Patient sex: M
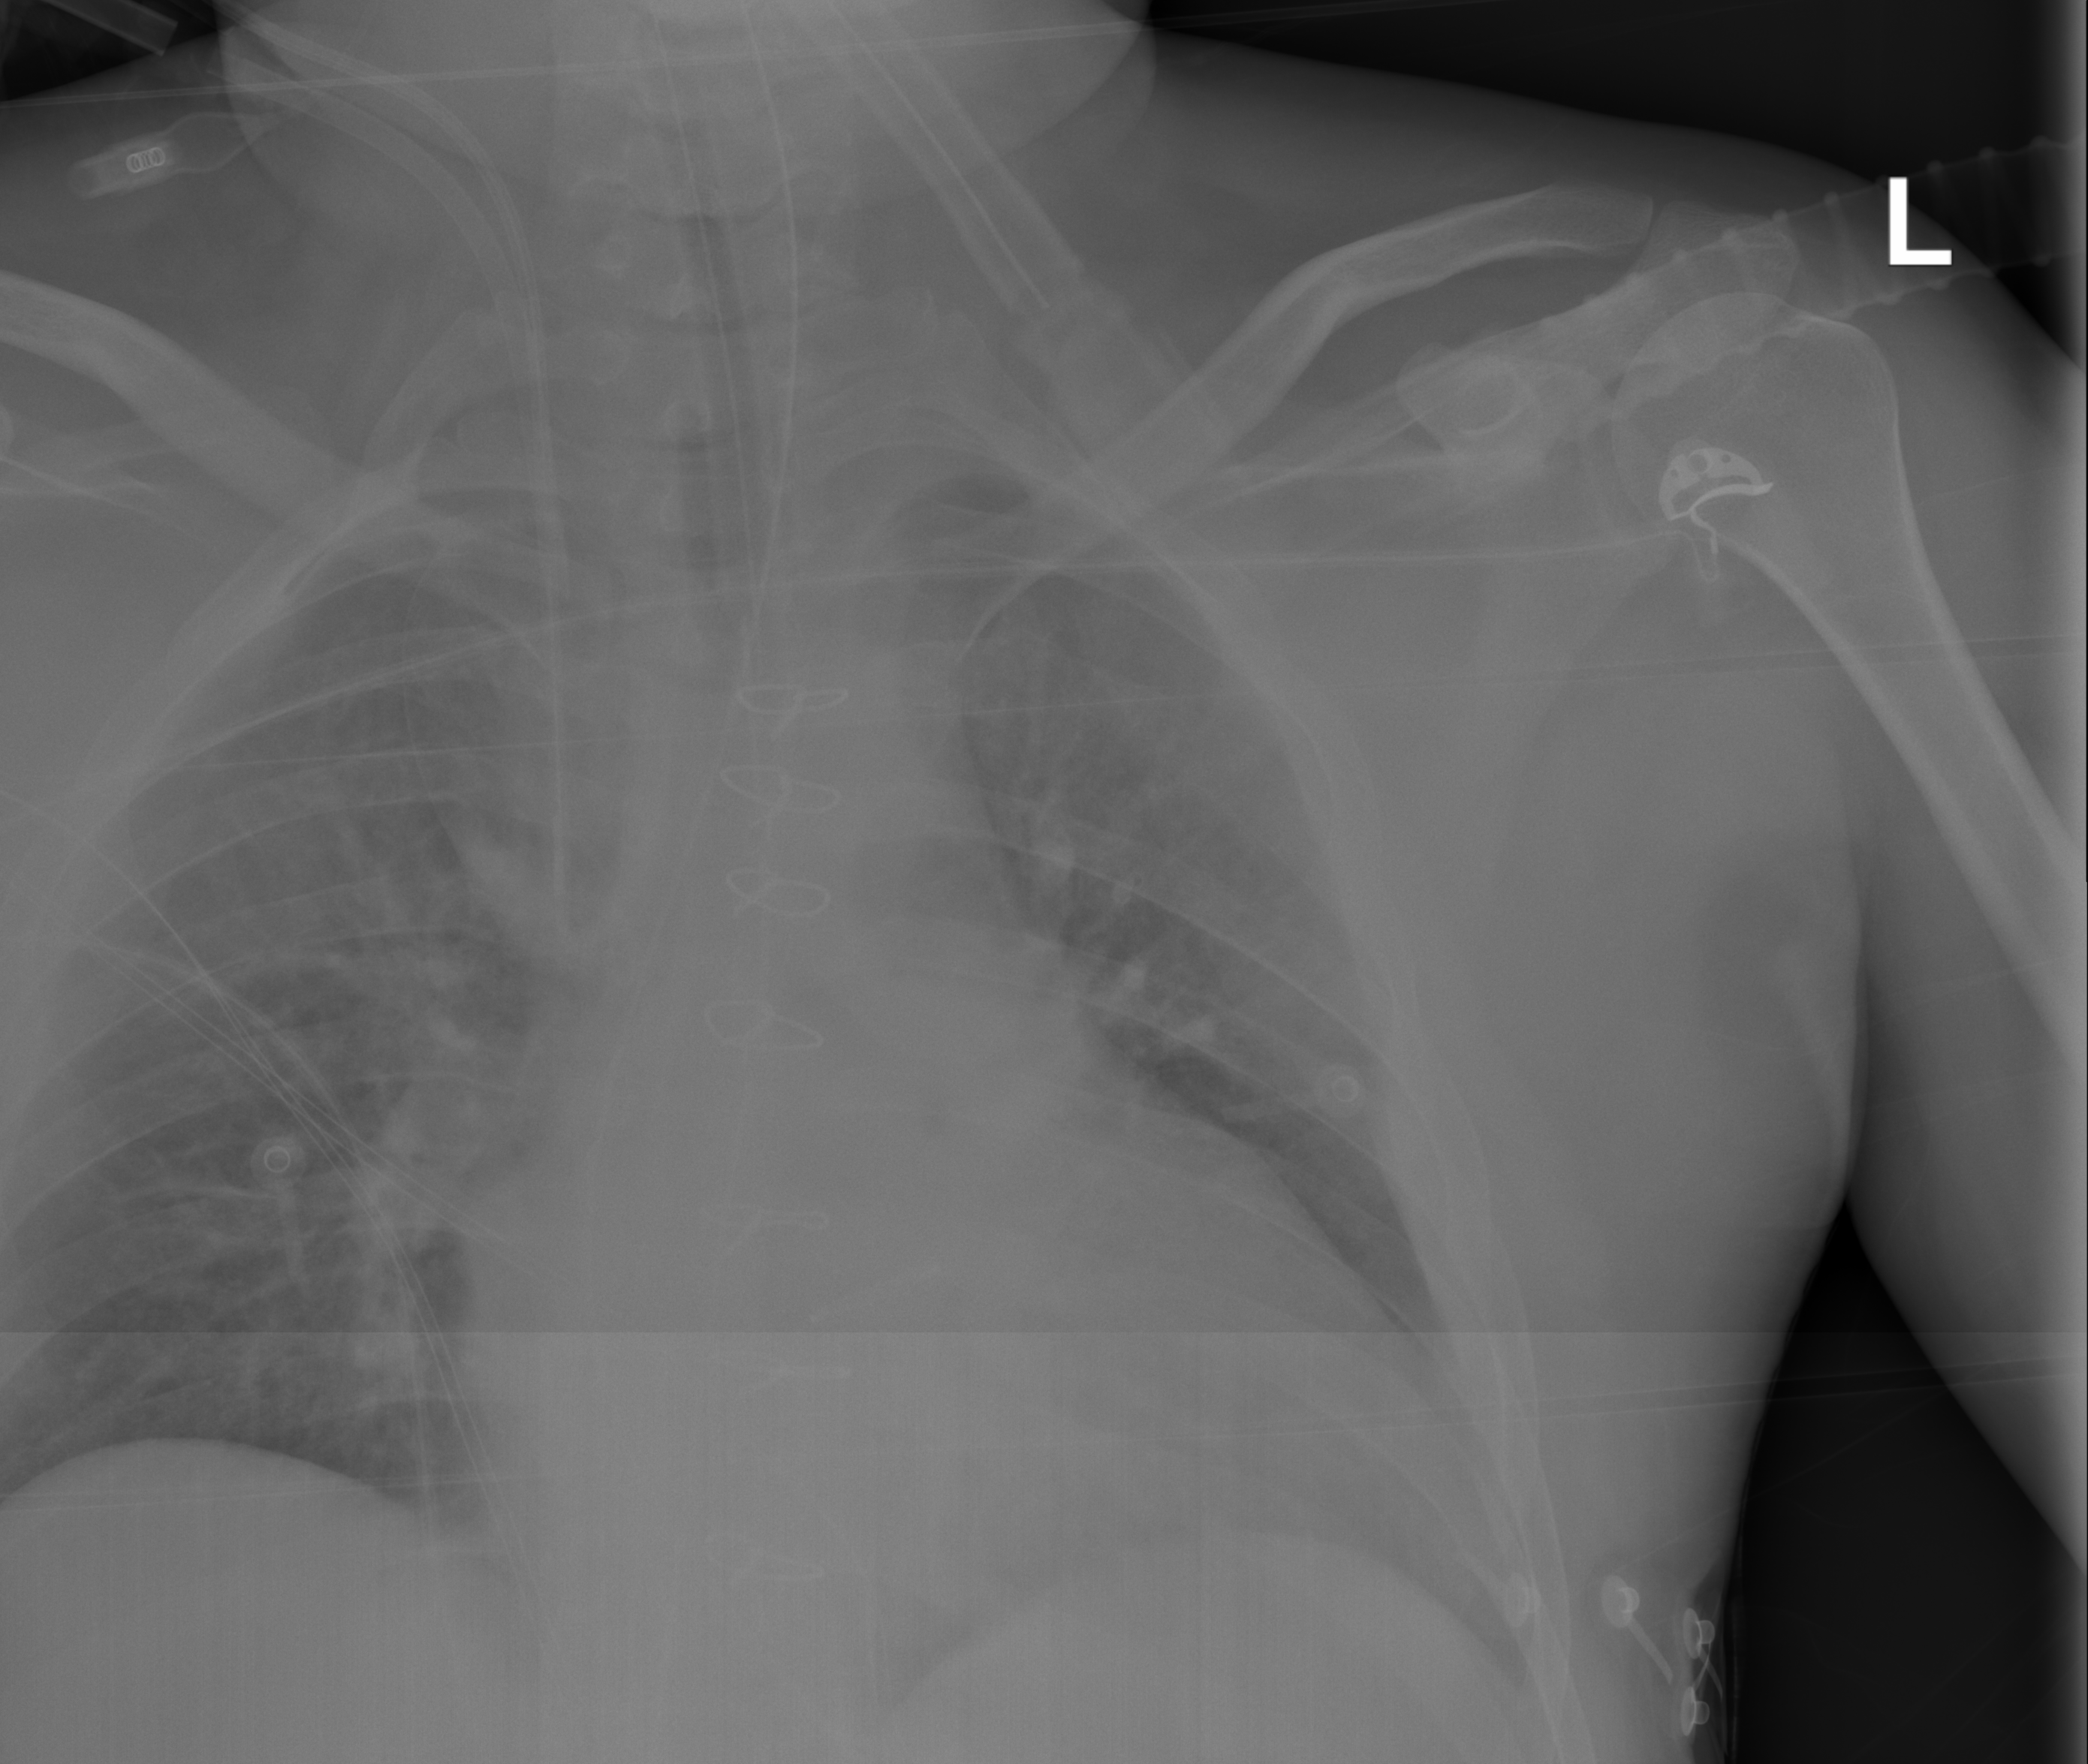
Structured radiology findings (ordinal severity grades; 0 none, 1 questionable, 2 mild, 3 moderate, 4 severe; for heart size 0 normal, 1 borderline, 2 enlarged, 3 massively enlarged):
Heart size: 2
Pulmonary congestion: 2
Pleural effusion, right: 0
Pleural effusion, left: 0
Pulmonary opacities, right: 0
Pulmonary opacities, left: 0
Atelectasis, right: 0
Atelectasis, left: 0